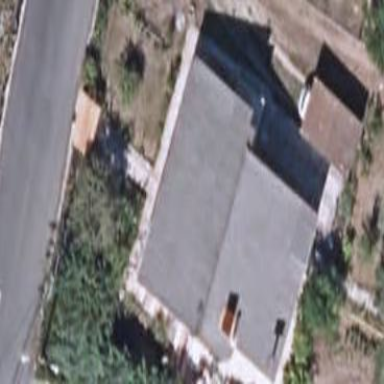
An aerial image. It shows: Simple and straightforward house.